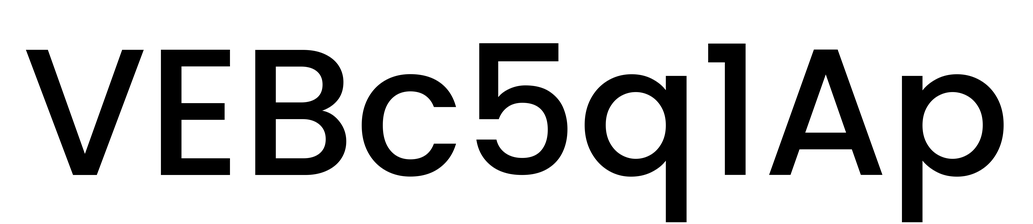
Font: Poppins-Medium